【题型】填空题　【知识点】立体几何　【难度】easy
如图，在直角梯形$ABCD$中，$AB\parallel CD$，$AB\perp BC$，$AB=2CD=2$，$AD=6$，以$BC$边所在的直线为轴，其余三边旋转一周所形成的面围成一个几何体。一只蚂蚁在形成的几何体上从点$A$绕着几何体的侧面爬行一周回到点$A$，则蚂蚁爬行的最短路程为\underline{\quad\quad\quad}。

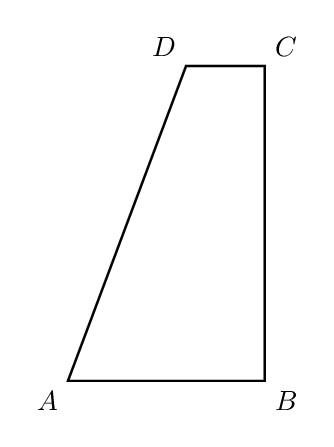
【解答】
\noindent 【答案】$12$

\vspace{5pt}
\noindent 【分析】根据已知几何体是母线长为$6$，上下底面半径分别为$1,2$的圆台，其侧面展开图为圆环的一部分，将其补为圆锥并将侧面展开，即可求蚂蚁爬行的最短路程。

\vspace{5pt}
\noindent 【详解】由题意，几何体是母线长为$6$，上下底面半径分别为$1,2$的圆台，其侧面展开图为圆环的一部分，

\noindent 所以，可将几何体补为母线长为$12$，底面半径为$2$的圆锥，再将其侧面展开如下图所示，

\noindent 所以圆环的一部分$ADD'A'$，即为圆台的侧面展开图，而$\angle AOA'=\dfrac{4\pi}{12}=\dfrac{\pi}{3}$，

\noindent 所以$\triangle OAA'$为等边三角形，故蚂蚁爬行的最短路程为线段$AA'=12$。

\vspace{5pt}
\noindent 故答案为：$\boldsymbol{12}$
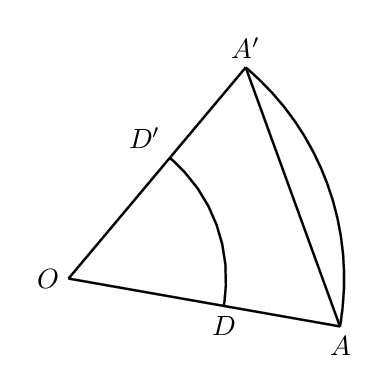